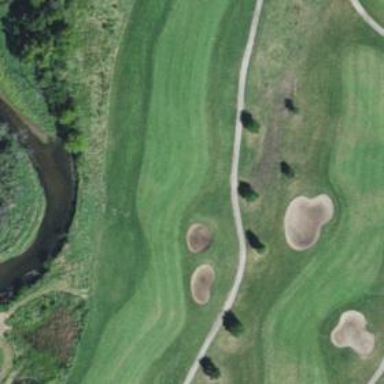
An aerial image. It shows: Golf hole.